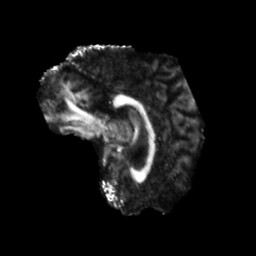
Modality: FA
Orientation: sagittal
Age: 42
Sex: male
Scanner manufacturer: siemens
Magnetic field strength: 3 T
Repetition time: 5.25 s
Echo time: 0.08 s